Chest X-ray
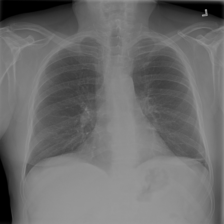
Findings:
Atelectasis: negative
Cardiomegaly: negative
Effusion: negative
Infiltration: negative
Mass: negative
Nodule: negative
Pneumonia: negative
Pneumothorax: negative
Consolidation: negative
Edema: negative
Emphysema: negative
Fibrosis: negative
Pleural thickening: negative
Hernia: negative